Aerial crown-view tile of a tropical tree (Barro Colorado Island, Panama), acquired 20240611:
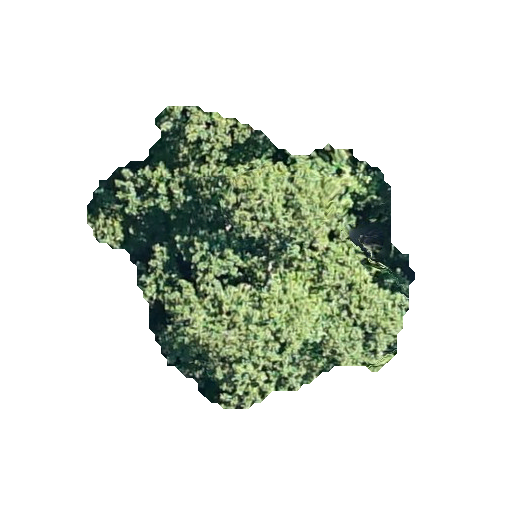
Species: Hieronyma alchorneoides
GBIF accepted scientific name: Hieronyma alchorneoides
Crown area: 101.315 m²